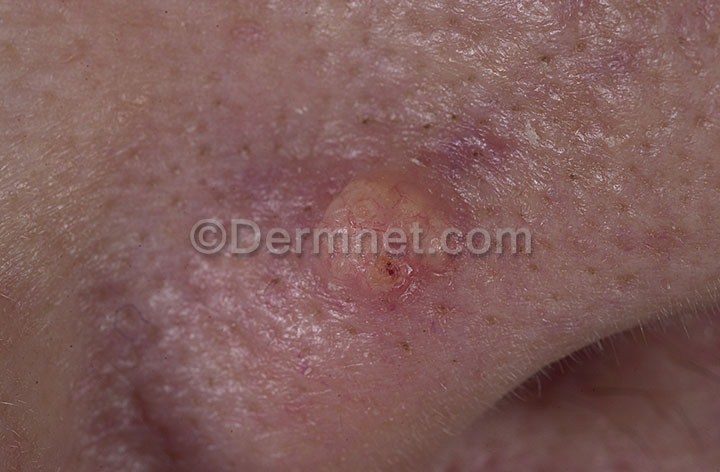
Disease: Systemic Disease